Question: I want to wrap an '<a>' around a div. When I add that, the border's colour remains the same orange the text is colored.
The orange turns to black when I toggle 'color' rule in Chrome's developer tools, however I obviously don't want the viewer to be required to do the same.
Notice that only the Block Fuse project box has this issue, none of the other boxes do because they do not have an '<a>' tag.
I have reproduced this issue in:
- -
Here is the relavent html:
'''
<a href="projects/blockfuse.html">
<div class="project">
<div class="projectTitle">Block Fuse</div>
<div class="projectDescription">Block Fuse is a game about knocking as many blocks onto the floor as possible.
<div class="projectImage"><img class="projectImage" src="images/BlockFuse.png"></img></div>
</div>
</div>
</a>
'''
Here is the relavant css:
'''
div.projectTitle {
text-align: center;
font-size: 20pt;
color: #F90;
padding: 20px 0px 15px 0px;
font-family: "Arial", "Helvetica", Sans-Serif;
border-radius: 20px 20px 0px 0px;
border-style: solid;
border-width: 0px 0px 1px 0px;
border-color: black;
background-color: #444;
}
div.projectDescription {
height: 310px;
font-family: "Arial", "Helvetica", Sans-Serif;
font-size: 12pt;
color: #EEE;
text-shadow: 1px 1px 1px #000;
background-color: #777;
padding: 17px;
border-radius: 0px 0px 20px 20px;
}
'''

Try it live on my website: <URL>
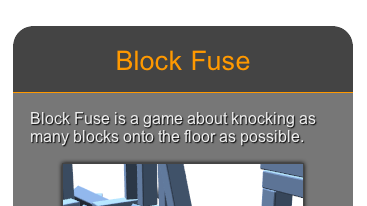
Answer: I think the issue here is that you need to set the color for the 'a:visited' selector. I did not see the issue initially, but i did after I clicked on the link.